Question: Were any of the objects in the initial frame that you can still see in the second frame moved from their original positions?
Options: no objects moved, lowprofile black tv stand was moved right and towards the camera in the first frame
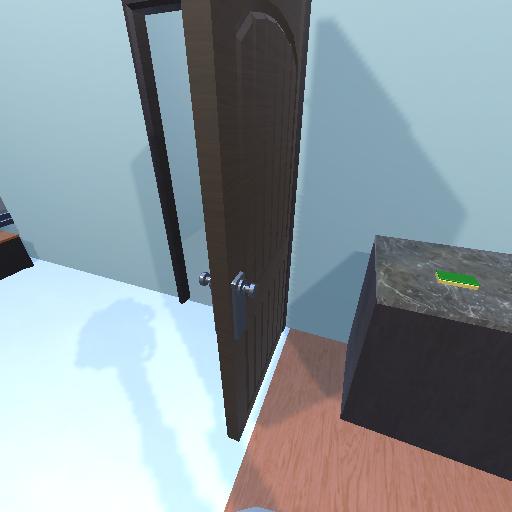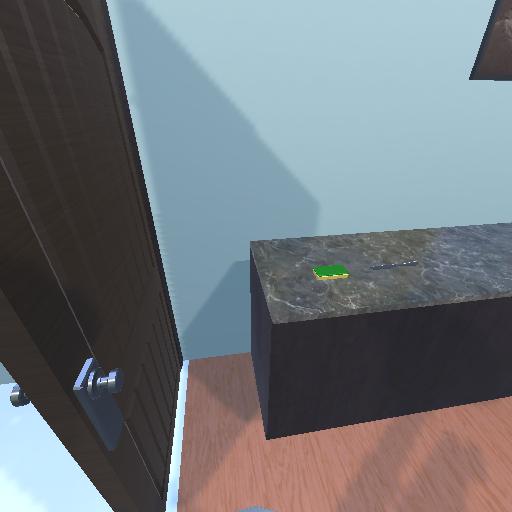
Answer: no objects moved